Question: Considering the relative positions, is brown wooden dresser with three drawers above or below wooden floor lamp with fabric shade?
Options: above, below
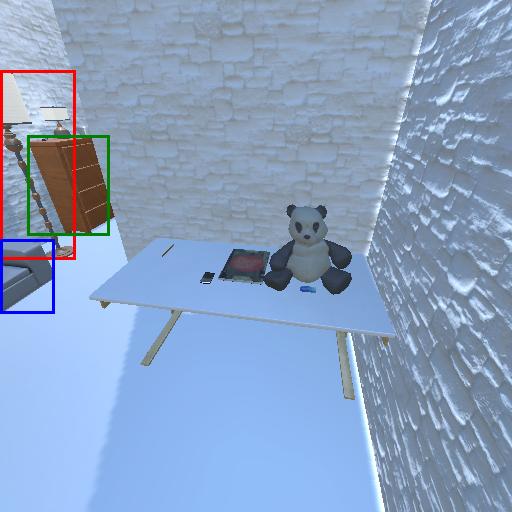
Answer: above